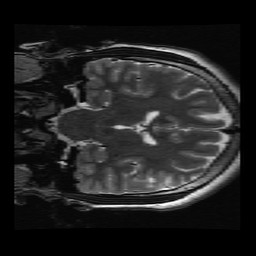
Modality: T2w
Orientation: coronal
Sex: male
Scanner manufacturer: ge
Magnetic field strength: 3 T
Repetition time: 5 s
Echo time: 0.1015 s